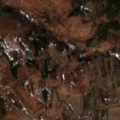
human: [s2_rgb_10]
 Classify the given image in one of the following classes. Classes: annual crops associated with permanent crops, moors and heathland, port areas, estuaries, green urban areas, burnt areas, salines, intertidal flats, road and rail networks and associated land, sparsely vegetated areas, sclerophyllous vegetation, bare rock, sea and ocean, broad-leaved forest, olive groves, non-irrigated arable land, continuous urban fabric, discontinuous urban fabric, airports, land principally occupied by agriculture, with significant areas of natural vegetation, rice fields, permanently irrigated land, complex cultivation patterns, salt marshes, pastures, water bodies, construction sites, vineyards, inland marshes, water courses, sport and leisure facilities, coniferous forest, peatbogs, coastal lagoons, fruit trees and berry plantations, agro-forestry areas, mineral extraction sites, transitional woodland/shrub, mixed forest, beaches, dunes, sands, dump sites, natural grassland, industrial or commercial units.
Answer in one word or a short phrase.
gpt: complex cultivation patterns, land principally occupied by agriculture, with significant areas of natural vegetation, broad-leaved forest, transitional woodland/shrub